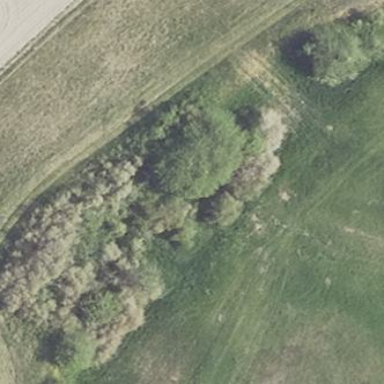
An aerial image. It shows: Patch of scrub vegetation.